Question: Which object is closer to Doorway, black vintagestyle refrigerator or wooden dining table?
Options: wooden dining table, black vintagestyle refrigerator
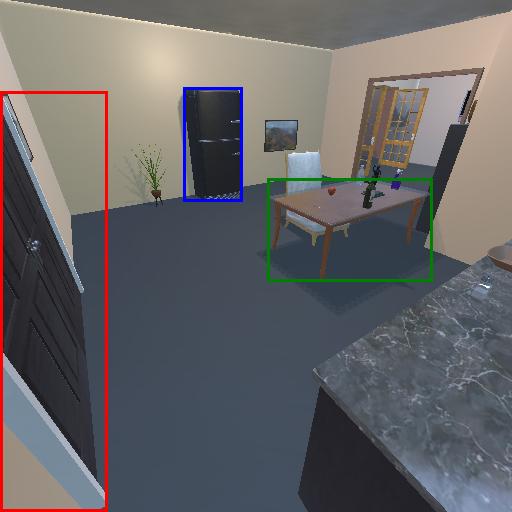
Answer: wooden dining table